Question: '''
<div class="HeaderLink" id="Home">
<html xmlns="http://www.w3.org/1999/xhtml">
<head>
<meta http-equiv="Content-Type" content="text/html; charset=utf-8" />
<title>MDB1</title>
<link rel="stylesheet" type="text/css" href="Index.css" />
</head>
<body id="HeaderFive">
<div class="HeadPanelElement" lang="en" id="HeadPanel"> <a href="Blog" id="HeaderOne" title="Blog link" target="_self" class="HeadPanelElement">Blog</a>
<a href="Videos" id="HeaderTwo" title="Video's link" target="_self" class="HeadPanelElement">Videos</a>
<a href="Okay" id="HeaderThree" title="Homepage link" target="_self" class="HeadPanelElement">Home</a>
<a href="Contact" id="HeaderFour" title="Contact link" target="_self" class="HeadPanelElement">Contact</a>
<a href="About MDB1" id="HeaderFive" title="About MDB1 link" target="_self" class="HeadPanelElement">About MDB1</a> </div>
</body>
</html>
</div>
@charset "utf-8";
/* CSS Document */
.HeadPanelElement{
position: absolute;
width: 10%;
left: -10%;
}
#HeadPanel{
left: 15%;
width: 100%;
height: 100%;
font-family: Georgia, "Times New Roman", Times, serif;
border: dashed;
border-color: #C00;
border-width: 2px;
font-size: 1em;
'''
Intentions are for the page to layout like this
Why aren't the position attributes working?
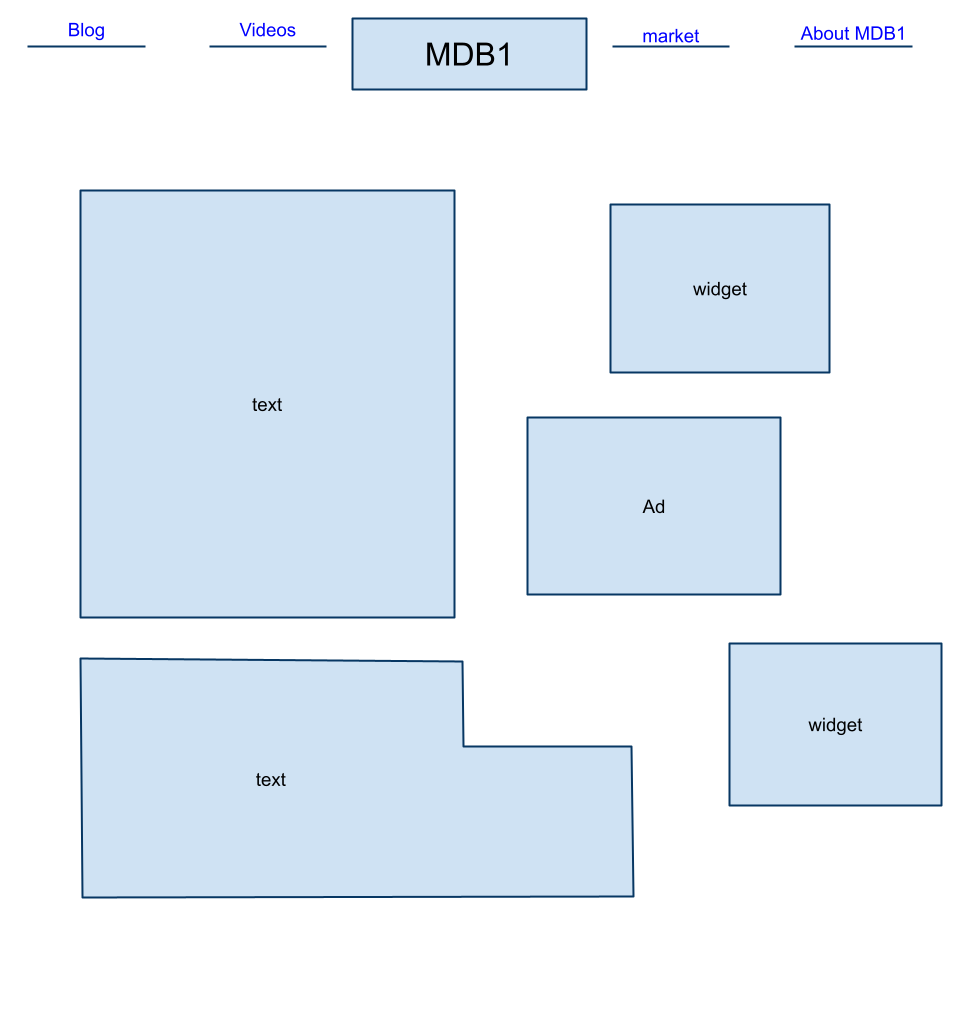
Answer: quick to do ...
'''
#HeadPanel
{
display: inline;
width: 100%;
}
.HeadPanelElement
{
width: 10%;
/* or
padding: 10px; */
}
'''
the real factor here is the display: inline; which will layout the div in a side by side fashion.